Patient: sex F, age 46
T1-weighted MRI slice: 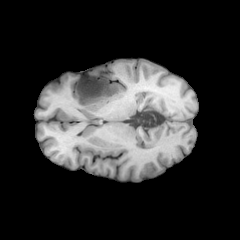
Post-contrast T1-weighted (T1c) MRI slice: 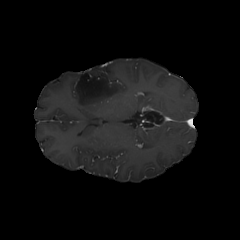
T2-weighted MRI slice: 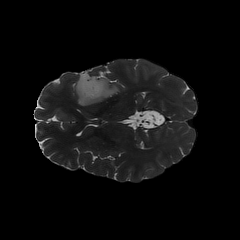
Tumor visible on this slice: yes
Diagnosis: Astrocytoma, IDH-mutant
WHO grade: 2